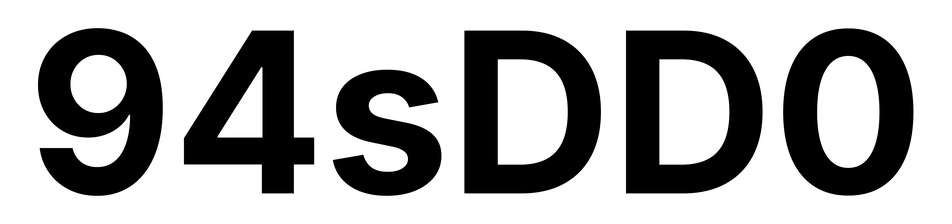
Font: Inter_Bold